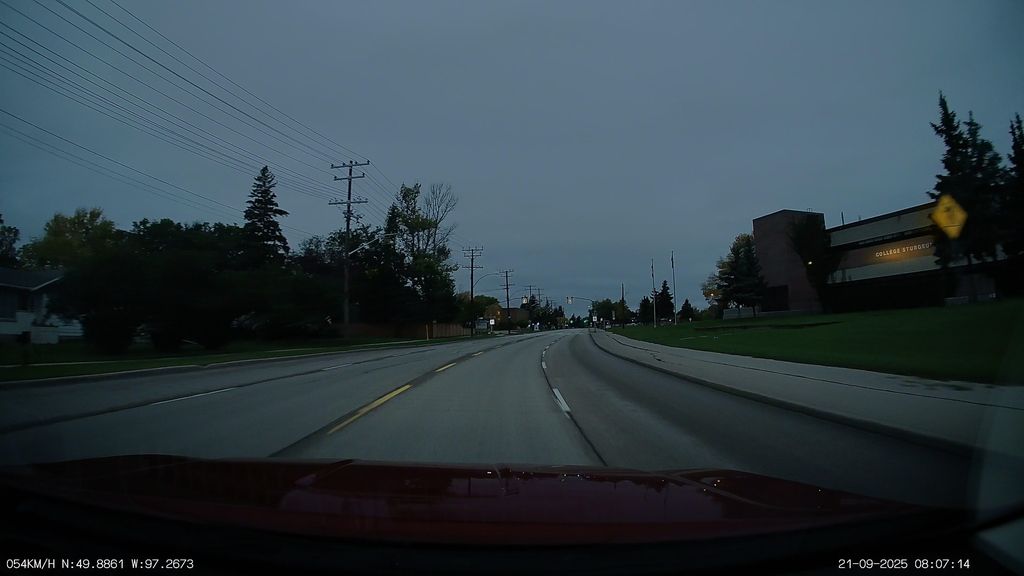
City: winnipeg